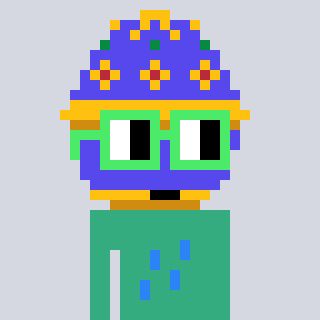
a pixel art character with square light green glasses, a faberge-shaped head and a teal-colored body on a cool background